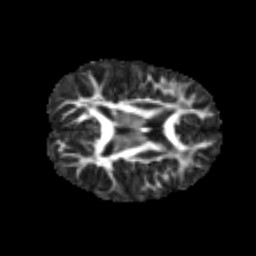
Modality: FA
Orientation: axial
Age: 6
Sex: male
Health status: healthy